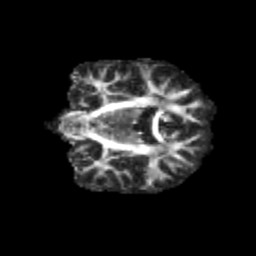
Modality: FA
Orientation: coronal
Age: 11
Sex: female
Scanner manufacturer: siemens
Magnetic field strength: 3 T
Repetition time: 3.8 s
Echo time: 0.07 s